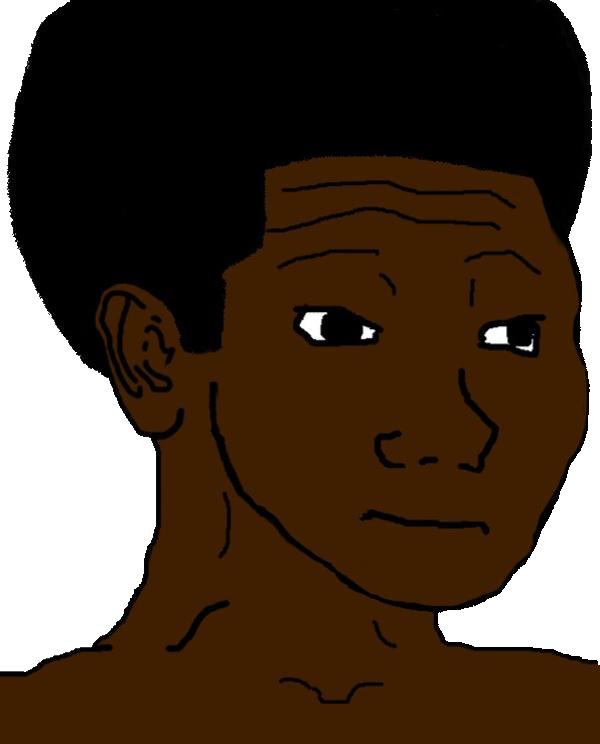
Label: 5_Blackjak